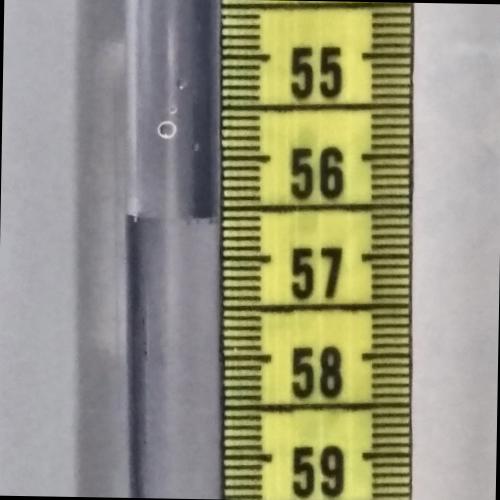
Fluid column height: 56.6 cm